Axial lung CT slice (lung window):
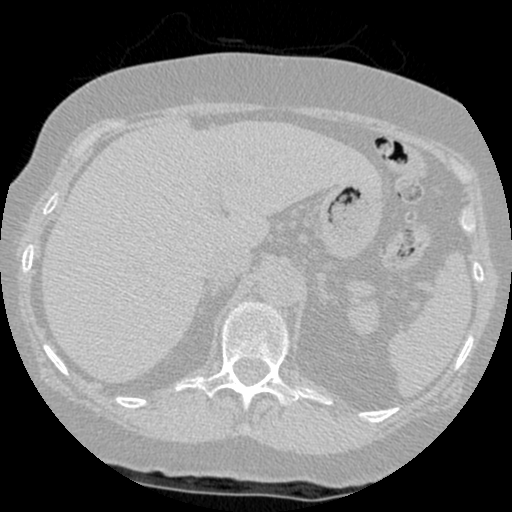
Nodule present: no